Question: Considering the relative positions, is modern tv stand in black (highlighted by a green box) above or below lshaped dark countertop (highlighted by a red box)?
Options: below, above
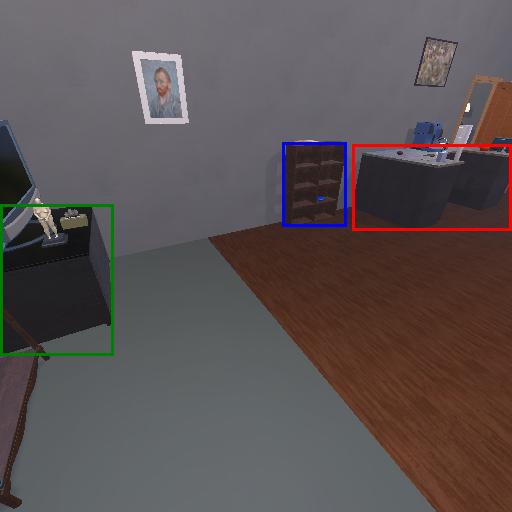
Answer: below